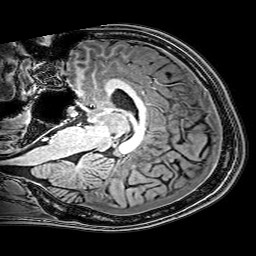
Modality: T1w
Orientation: sagittal
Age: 23
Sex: male
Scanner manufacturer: philips
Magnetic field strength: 3 T
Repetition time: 0.009 s
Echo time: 0.00351 s